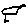
Label: bird